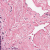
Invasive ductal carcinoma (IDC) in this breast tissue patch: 0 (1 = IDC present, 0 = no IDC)